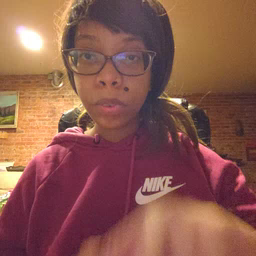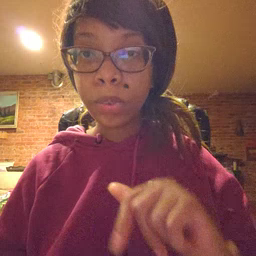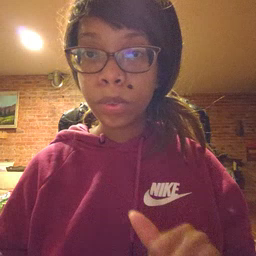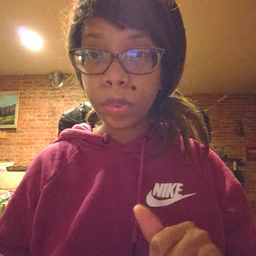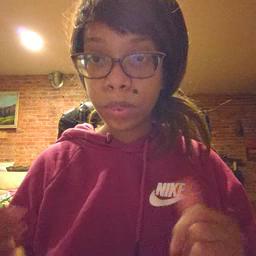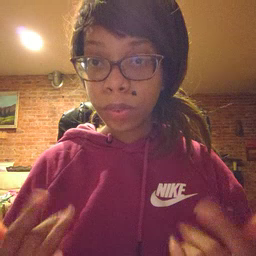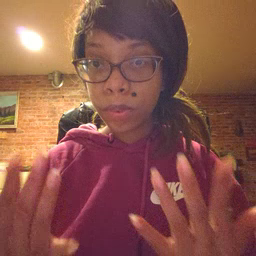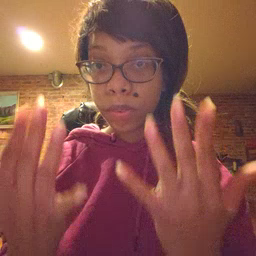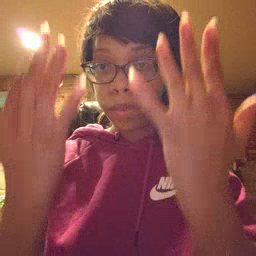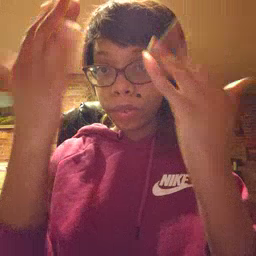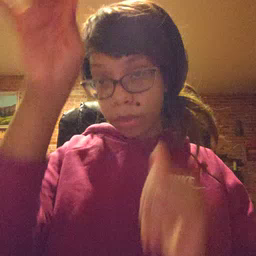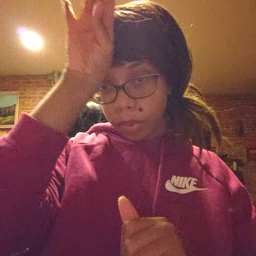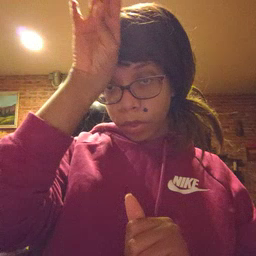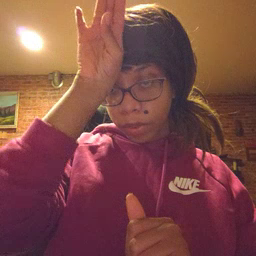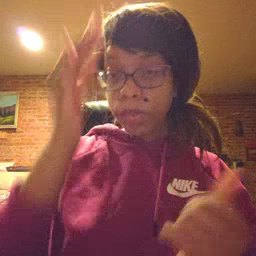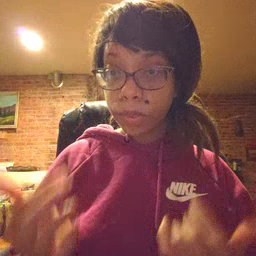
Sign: fireman